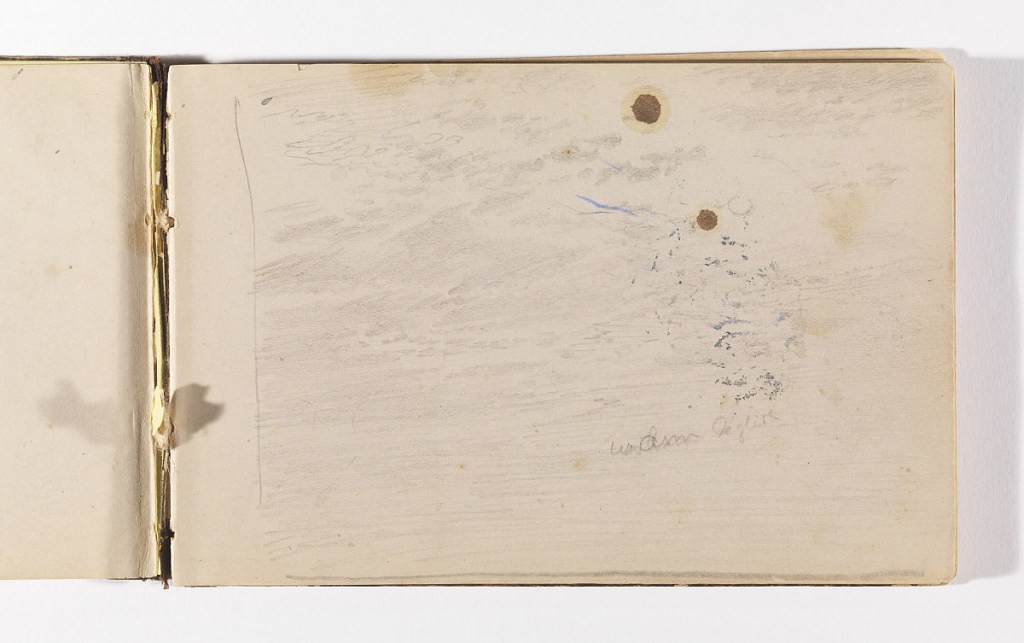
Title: Light Sketch of Sky
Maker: William Trost Richards, American, 1833–1905
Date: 1885–1902
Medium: Graphite on cream wove paper
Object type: Sketchbook folio
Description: Light sketch of sky with some clouds. Brown oil spots and stains in top right